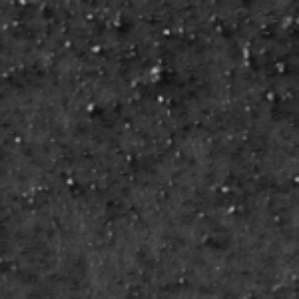
Label: frost